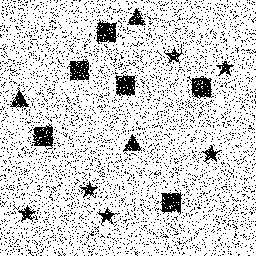
Squares: 6
Triangles: 3
Stars: 6
Total shapes: 15